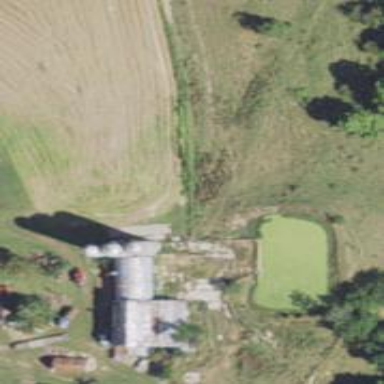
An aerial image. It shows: Silo.